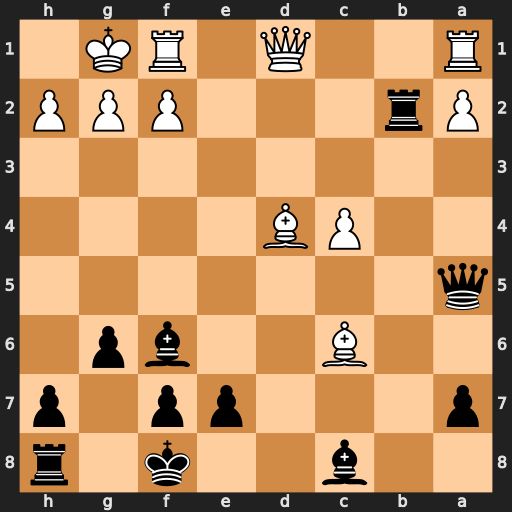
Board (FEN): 2b2k1r/p3pp1p/2B2bp1/q7/2PB4/8/Pr3PPP/R2Q1RK1
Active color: b
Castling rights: -
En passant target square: -
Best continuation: Rd2 Bxf6 Rxd1